Interaction volume radius: 5 \u00c5
Interaction volume height: 25 \u00c5
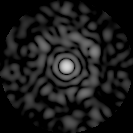
Disorder parameter: 0.872